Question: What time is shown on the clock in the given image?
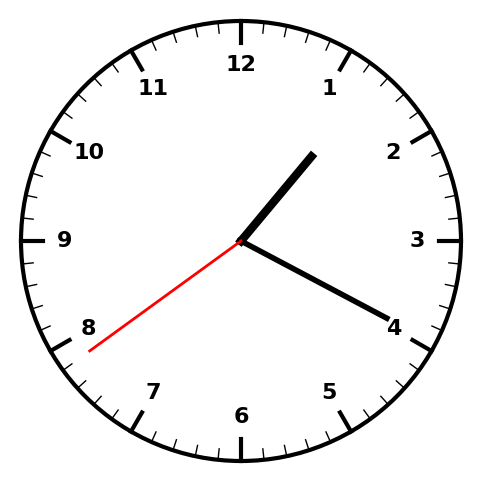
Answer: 01:19:39